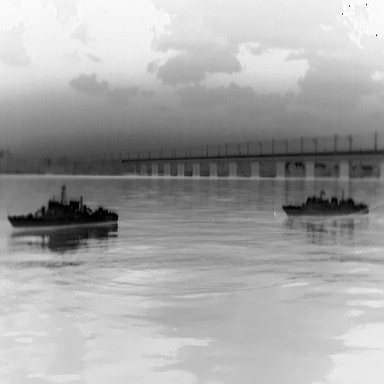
There are two warships in the infrared image.